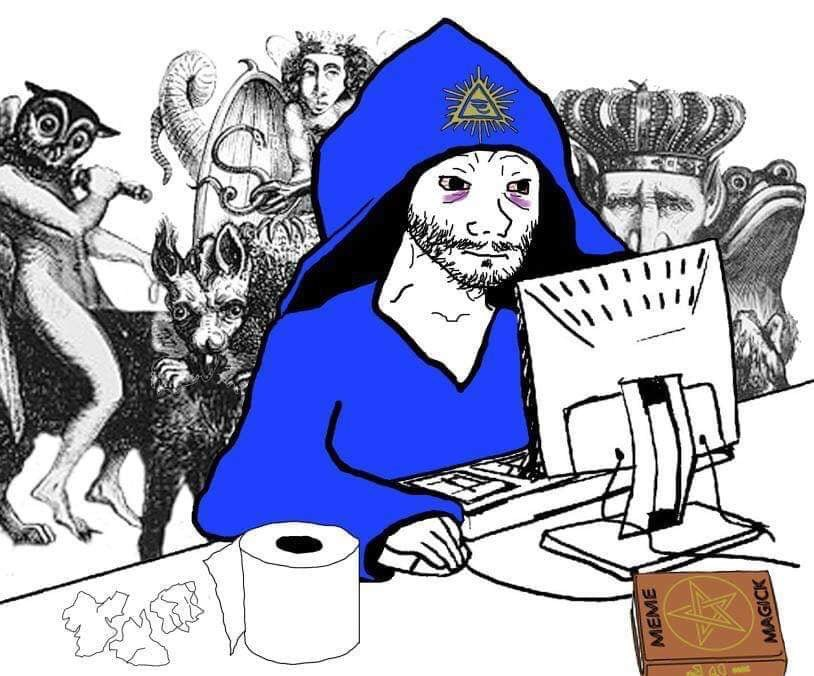
Label: 5_Wojak_with_Background